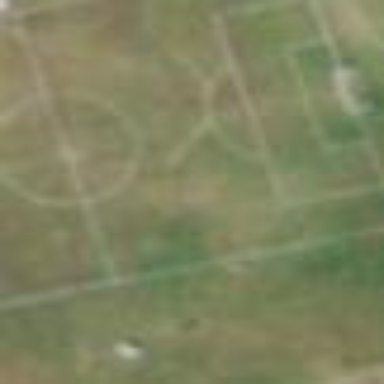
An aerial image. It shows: Soccer pitch for leisureland activities.